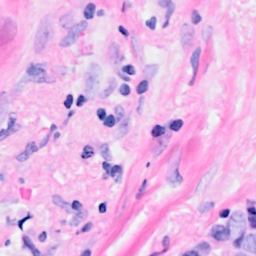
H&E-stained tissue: Breast